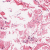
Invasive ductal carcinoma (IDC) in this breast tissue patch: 0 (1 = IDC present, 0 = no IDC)